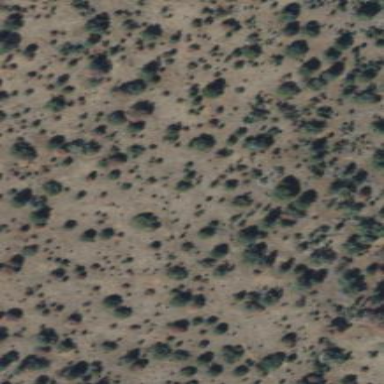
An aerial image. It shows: Area covered in scrub vegetation.